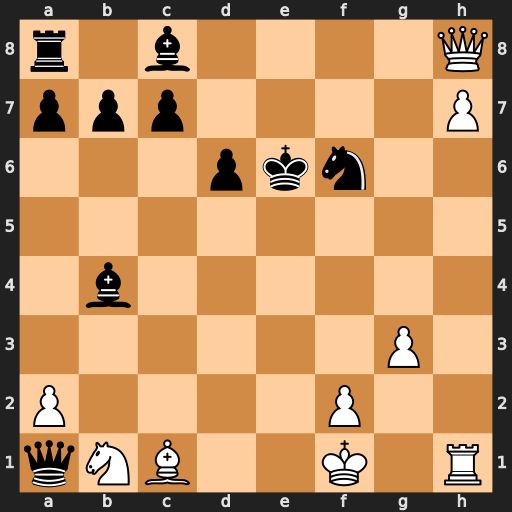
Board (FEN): r1b4Q/ppp4P/3pkn2/8/1b6/6P1/P4P2/qNB2K1R
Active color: w
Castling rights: -
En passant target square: -
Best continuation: Qg8+ Nxg8 hxg8=Q+